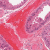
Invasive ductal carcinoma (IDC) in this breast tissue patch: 0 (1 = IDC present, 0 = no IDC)